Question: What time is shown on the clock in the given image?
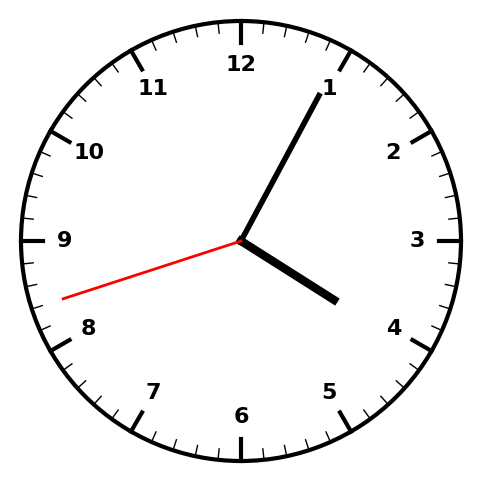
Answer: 04:04:42